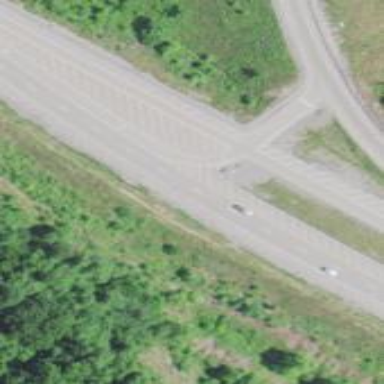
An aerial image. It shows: Asphalt trunk link road.